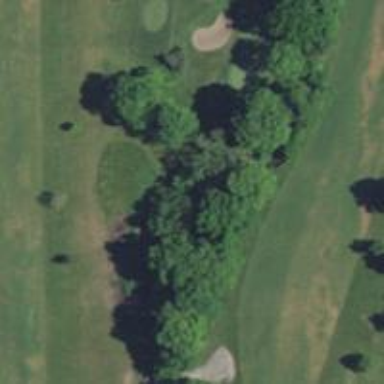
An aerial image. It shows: Golf course feature - water hazard.